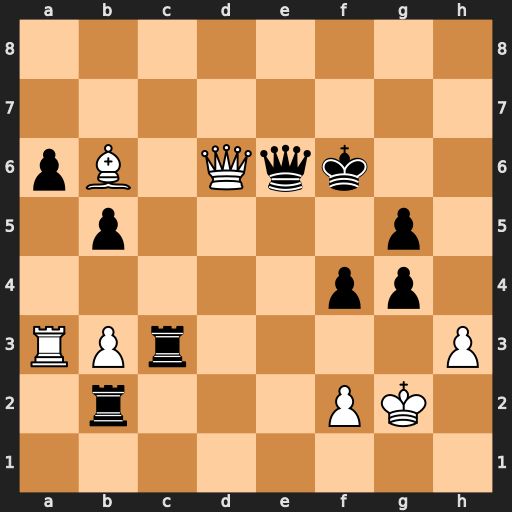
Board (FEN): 8/8/pB1Qqk2/1p4p1/5pp1/RPr4P/1r3PK1/8
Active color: w
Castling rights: -
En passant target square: -
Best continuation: Bd4+ Kf7 Qxe6+